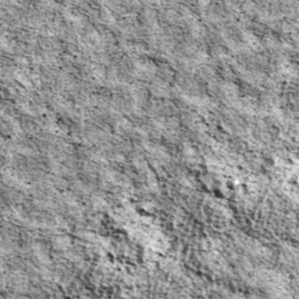
Label: non_frost